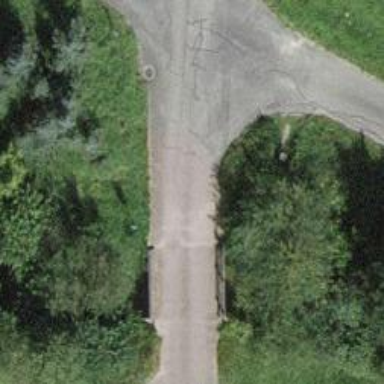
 passing over bridge in agricultural area."